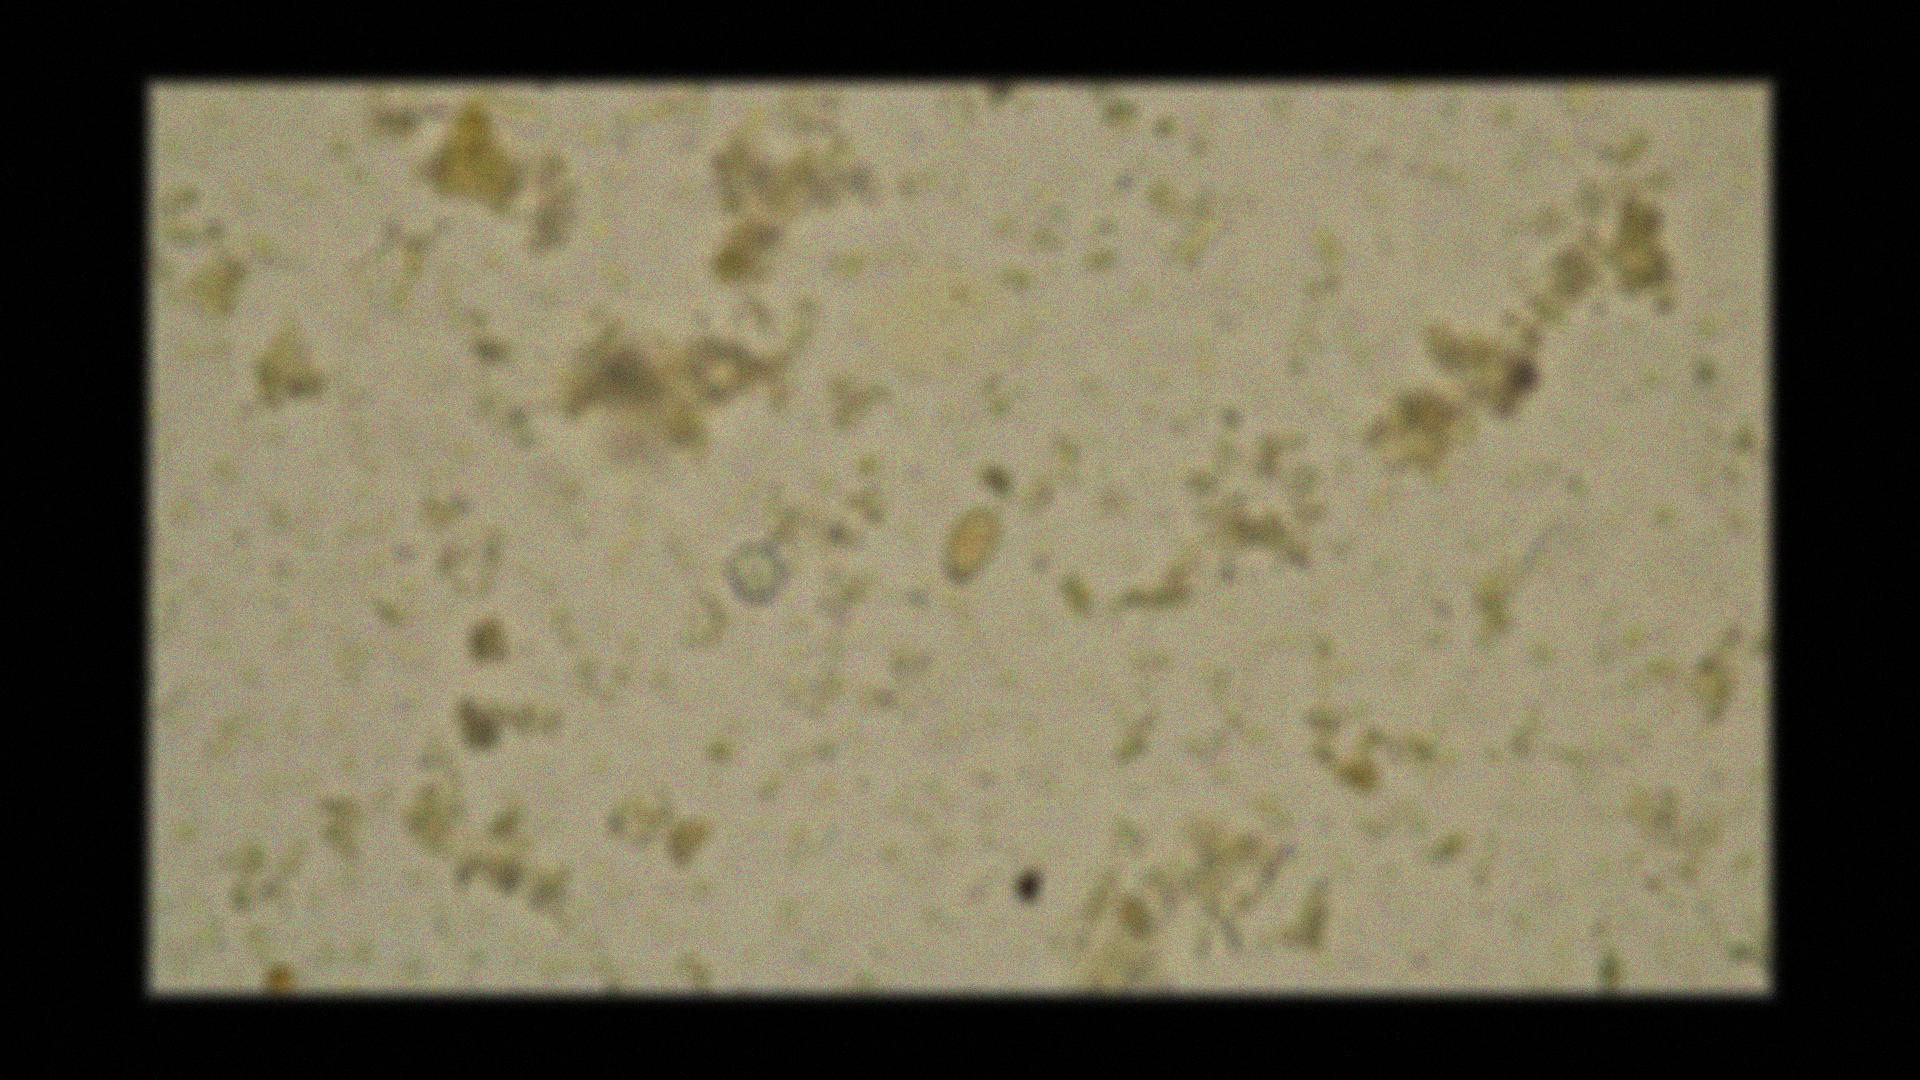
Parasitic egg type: Opisthorchis viverrine